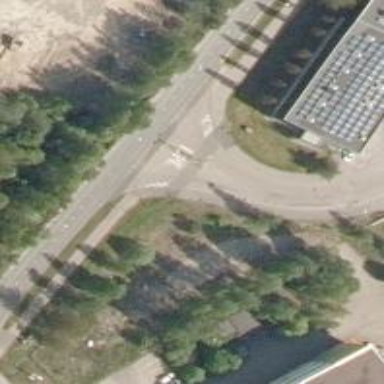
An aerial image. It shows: Road with "give way" sign.